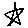
Label: star